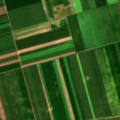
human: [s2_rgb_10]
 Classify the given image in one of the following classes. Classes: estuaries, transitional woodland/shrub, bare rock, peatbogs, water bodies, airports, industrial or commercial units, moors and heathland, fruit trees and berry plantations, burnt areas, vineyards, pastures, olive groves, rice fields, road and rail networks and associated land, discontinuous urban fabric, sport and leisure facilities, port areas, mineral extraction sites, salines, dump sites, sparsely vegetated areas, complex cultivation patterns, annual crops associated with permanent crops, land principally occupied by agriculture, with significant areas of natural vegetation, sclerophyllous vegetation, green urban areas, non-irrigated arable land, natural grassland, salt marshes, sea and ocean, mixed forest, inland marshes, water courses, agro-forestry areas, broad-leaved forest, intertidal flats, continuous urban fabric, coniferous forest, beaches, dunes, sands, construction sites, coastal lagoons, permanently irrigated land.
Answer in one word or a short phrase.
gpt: non-irrigated arable land